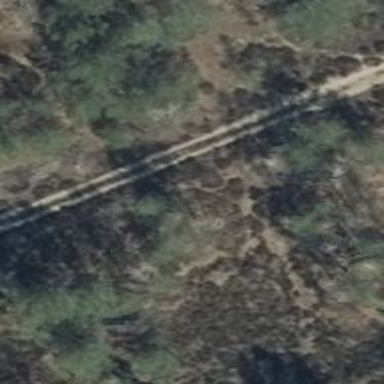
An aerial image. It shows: Sandy track with grade4 tracktype.